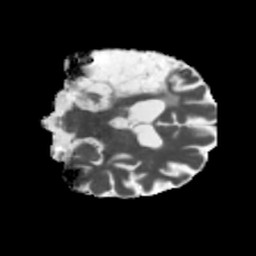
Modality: MD
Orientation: coronal
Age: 51
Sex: male
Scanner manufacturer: siemens
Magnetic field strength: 3 T
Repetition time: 5.47 s
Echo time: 0.0854 s